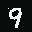
Label: 9